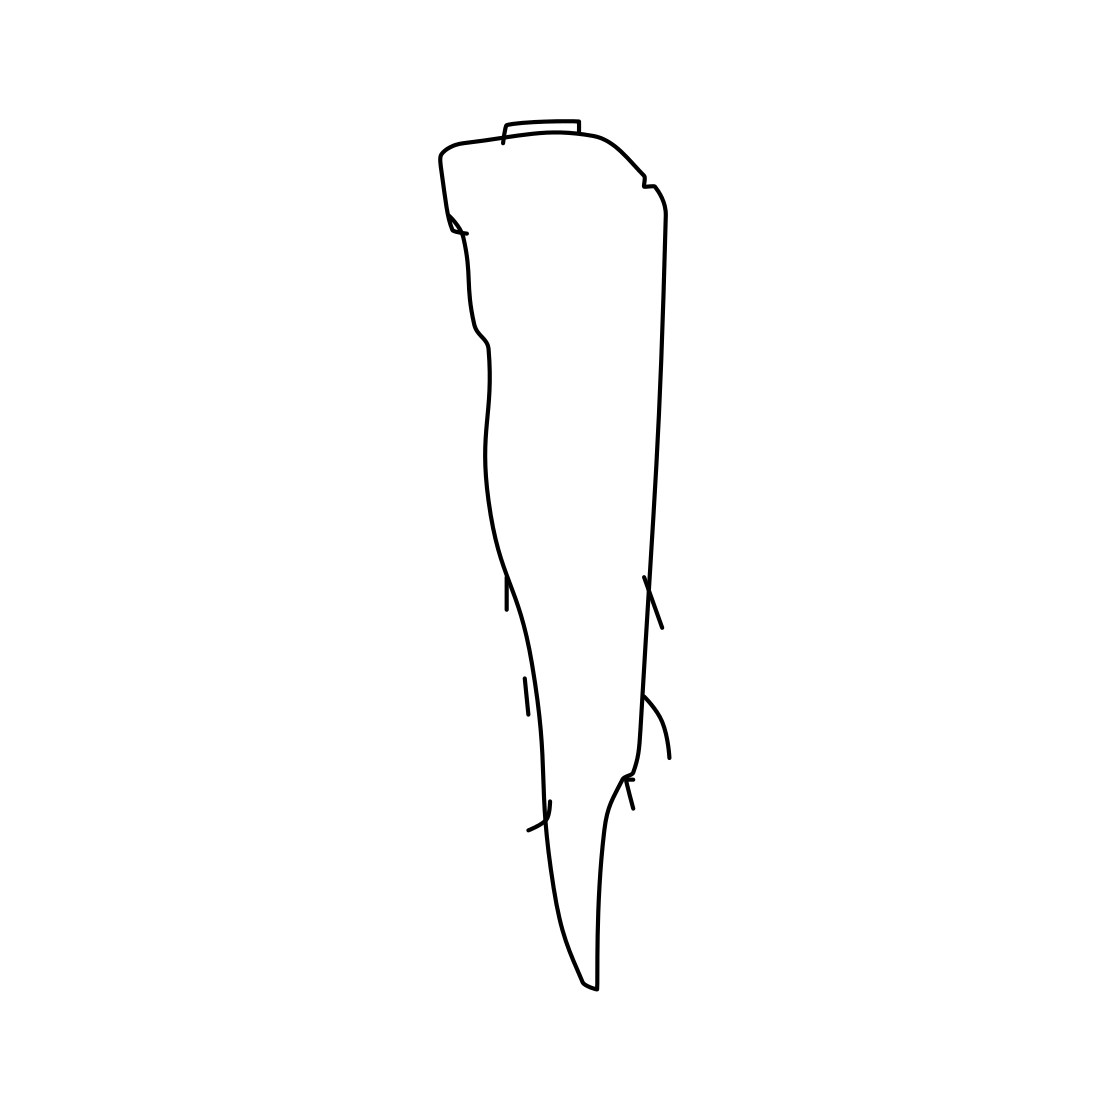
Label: carrot